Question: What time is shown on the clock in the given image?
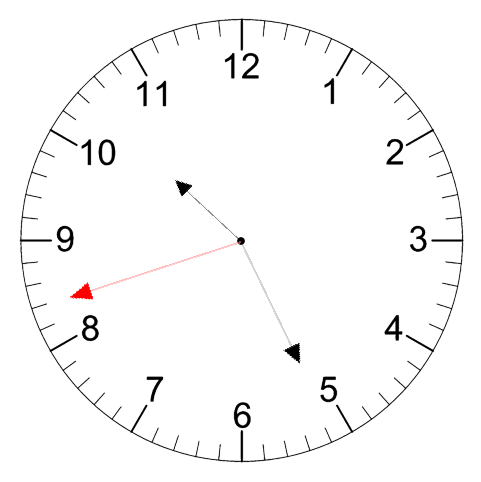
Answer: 10:25:42